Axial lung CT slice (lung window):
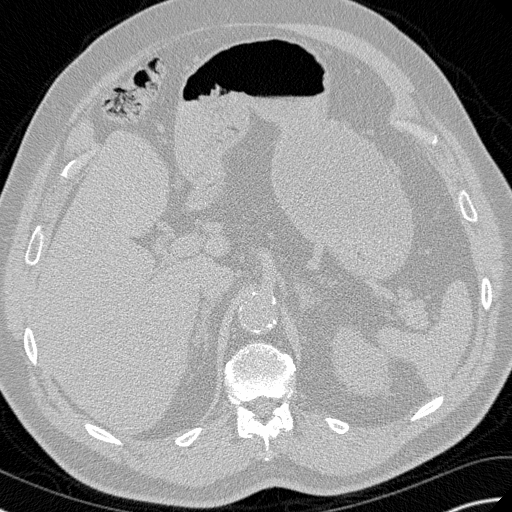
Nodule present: no